Interaction volume radius: 5 \u00c5
Interaction volume height: 10 \u00c5
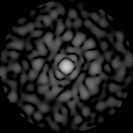
Disorder parameter: 0.8657